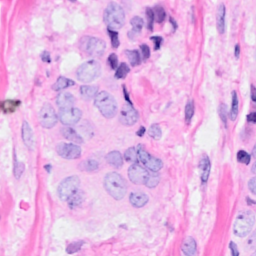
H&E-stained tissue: Breast